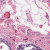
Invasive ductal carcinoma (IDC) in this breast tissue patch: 0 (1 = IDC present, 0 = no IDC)